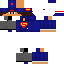
A male human skin with medium skin, wearing brown long hair dressed in a blue hoodie and gray pants, featuring a closed mouth.